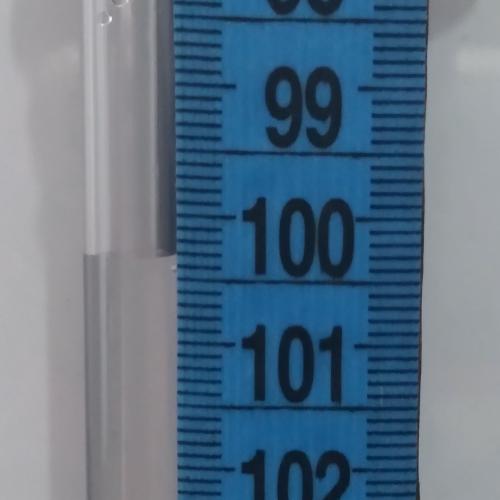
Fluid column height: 100.3 cm